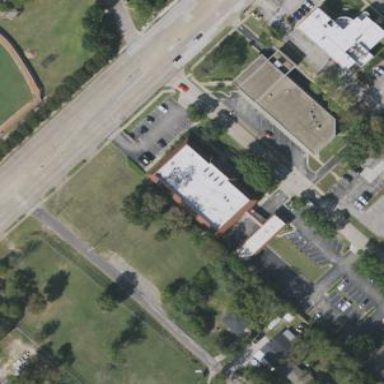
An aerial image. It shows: Commercial building.